Question: I have an array of ARGB pixels:
'''
for(int i = 0; i < 256; i++)
{
black_to_white[i] = 0xFF000000 | (i << 0) | (i << 8) | (i << 16);
}
'''
I need from this create Bitmap that in result should look like this:

How from this integer array I crate an image to put inside imageview?
I have tried:
'''
int width = 256
int height = 1
Bitmap bitmap = Bitmap.createBitmap(width, height, Bitmap.Config.ARGB_8888);
bitmap.setPixels(array, 0, width, 0, 0, width, height);
'''
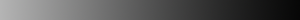
Answer: '''
Bitmap.createBitmap(black_to_white, 256, 1, Bitmap.Config.ARGB_8888)
'''
should work.